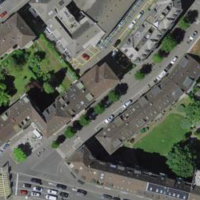
EUNIS habitat code: 54
Species observed at this site:
Vespa crabro